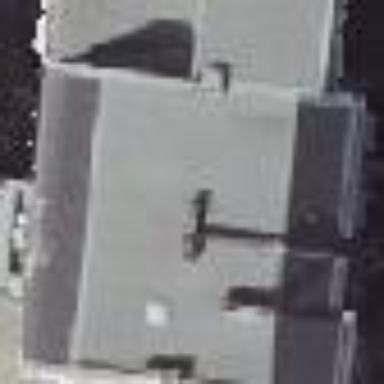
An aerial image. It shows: Residential building with double saltbox roof shape.